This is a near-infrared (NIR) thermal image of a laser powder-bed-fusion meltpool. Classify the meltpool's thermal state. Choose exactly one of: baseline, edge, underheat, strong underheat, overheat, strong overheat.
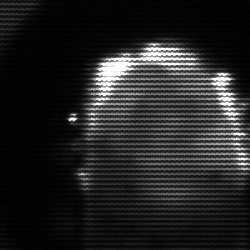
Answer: baseline